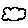
Label: cloud